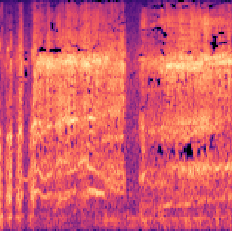
Sound class: Pig